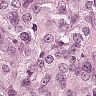
Metastatic tissue present: yes